Question: I am new to 'Objective C' and 'Swift'. I have created a SampleTest project in Swift.. While creating a 'ViewController.xib' we need to give the 'reference class' in identity inspector which is contain in right side pane in xcode.

ViewController denotes the 'ViewController.swift' module and Here what it denotes in class field.
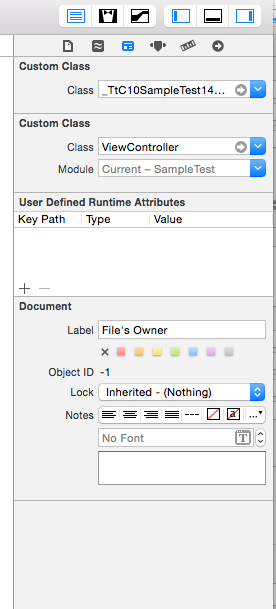
Answer: is the name of your 'ViewController', swift using 'Name Mangling' .
1. Read more about name mangling in <URL>
2.
Check the related <URL>